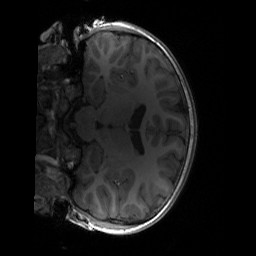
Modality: T1w
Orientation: coronal
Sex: male
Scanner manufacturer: siemens
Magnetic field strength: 3 T
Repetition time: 1.9 s
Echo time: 0.00243 s